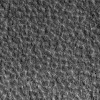
Atmospheric dust classification: not_dusty